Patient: sex M, age 58
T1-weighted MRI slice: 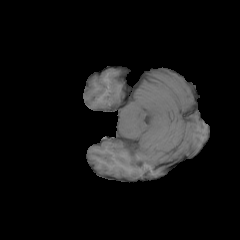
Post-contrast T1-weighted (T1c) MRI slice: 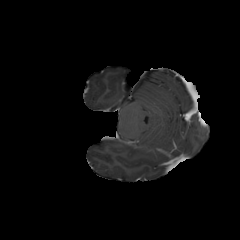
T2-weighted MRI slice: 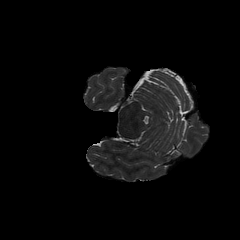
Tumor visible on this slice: no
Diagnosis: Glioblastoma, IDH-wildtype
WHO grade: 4